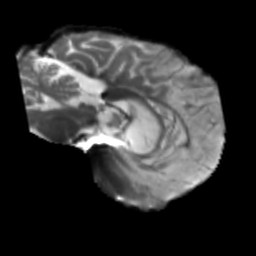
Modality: T2w
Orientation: sagittal
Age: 64
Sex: male
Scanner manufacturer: siemens
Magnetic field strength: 3 T
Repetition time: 5.25 s
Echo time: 0.08 s